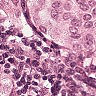
Metastatic tissue present: yes